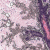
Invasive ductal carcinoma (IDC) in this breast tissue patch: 0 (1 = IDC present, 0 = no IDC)